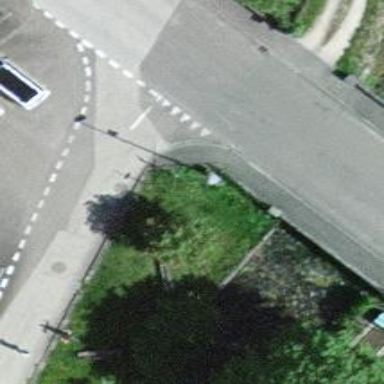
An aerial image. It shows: Bench.